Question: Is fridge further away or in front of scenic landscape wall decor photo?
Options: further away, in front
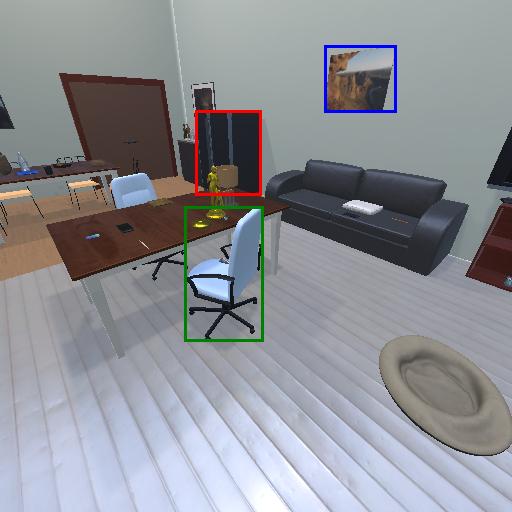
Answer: further away